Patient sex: F
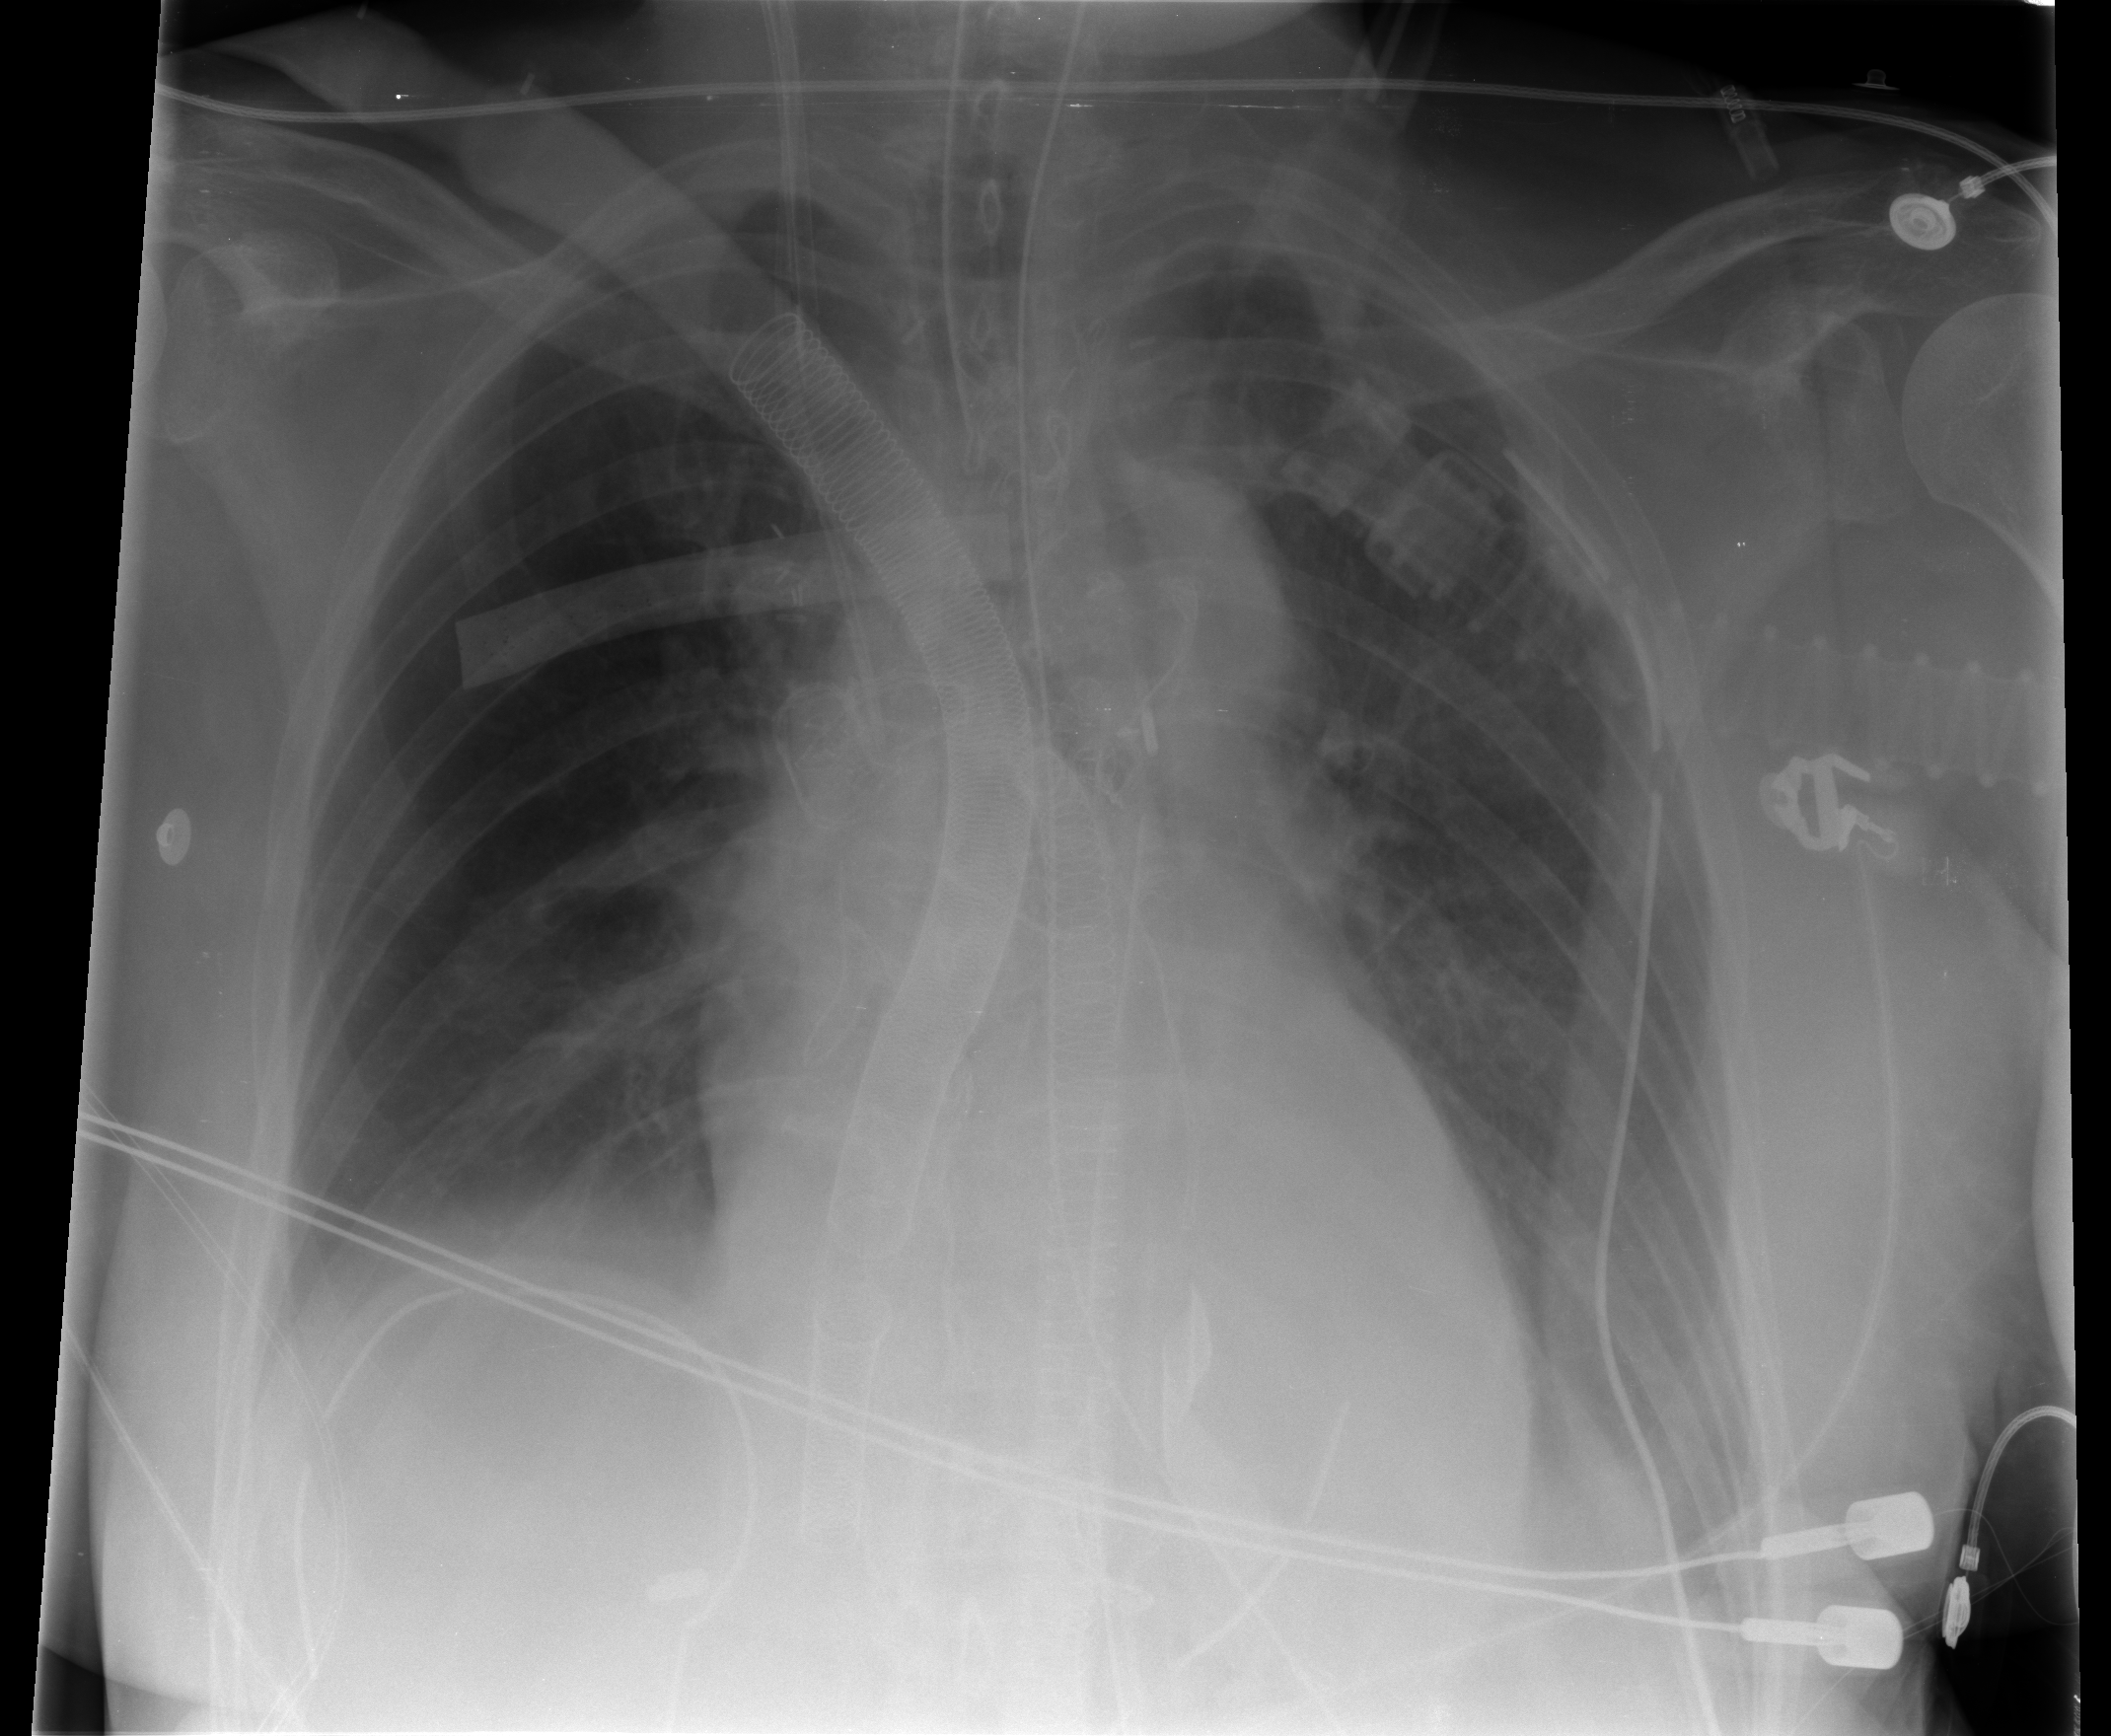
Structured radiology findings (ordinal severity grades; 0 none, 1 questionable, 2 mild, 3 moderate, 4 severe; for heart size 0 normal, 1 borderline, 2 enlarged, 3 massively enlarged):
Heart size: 1
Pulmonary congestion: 0
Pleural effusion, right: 1
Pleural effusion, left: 1
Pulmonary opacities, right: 0
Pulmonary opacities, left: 0
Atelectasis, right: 0
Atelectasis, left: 0